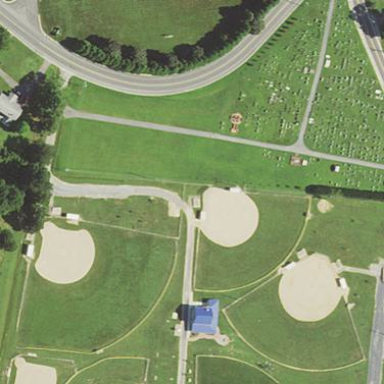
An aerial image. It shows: Cemetery.